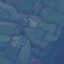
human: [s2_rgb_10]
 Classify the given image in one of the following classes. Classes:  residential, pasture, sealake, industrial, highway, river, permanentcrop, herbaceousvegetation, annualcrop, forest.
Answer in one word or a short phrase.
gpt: Pasture